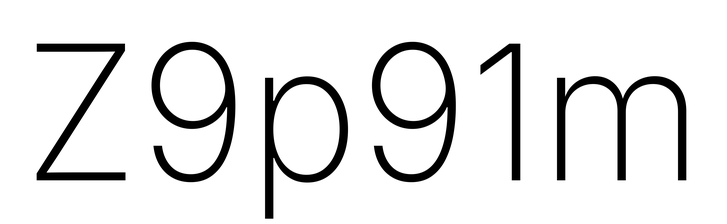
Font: Inter_ExtraLight